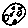
Label: moon